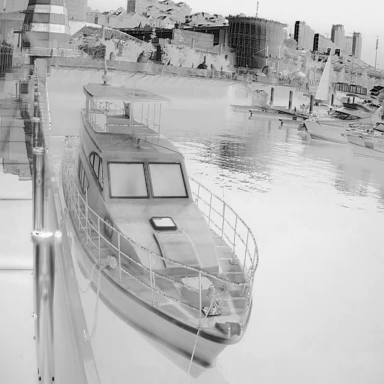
There are three canoes in the infrared image.